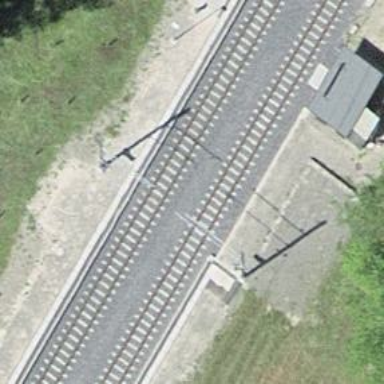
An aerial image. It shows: Public transport stop position for light rail.